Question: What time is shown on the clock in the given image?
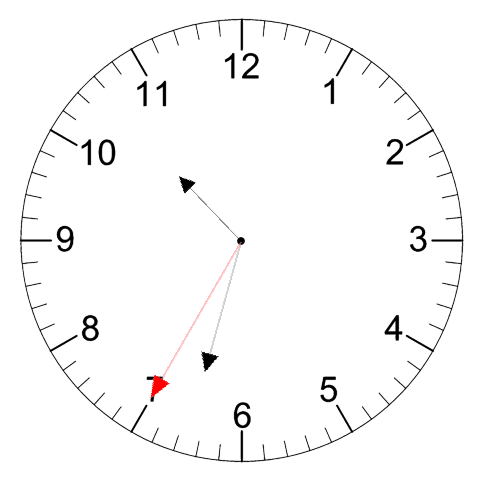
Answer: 10:32:35